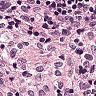
Metastatic tissue present: no